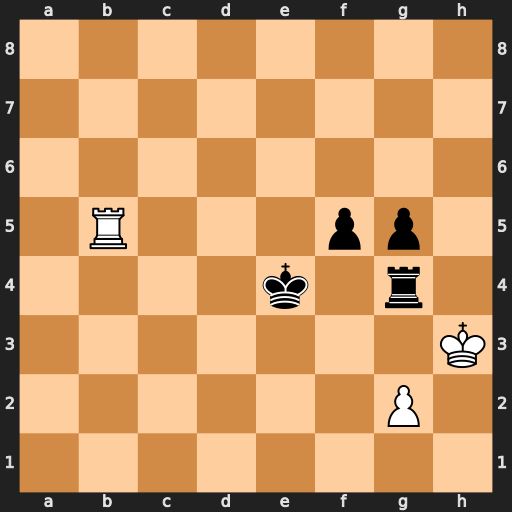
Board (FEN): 8/8/8/1R3pp1/4k1r1/7K/6P1/8
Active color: w
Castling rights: -
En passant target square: -
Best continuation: g3 Kd4 Rxf5 Re4 Rxg5